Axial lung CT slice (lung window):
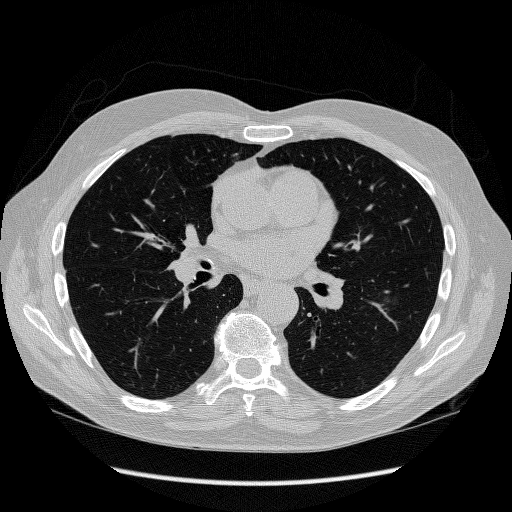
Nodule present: yes
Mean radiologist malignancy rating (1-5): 3.5